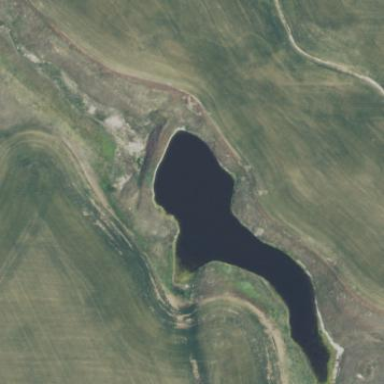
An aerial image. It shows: Reservoir area.